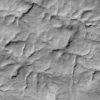
Label: not_dusty